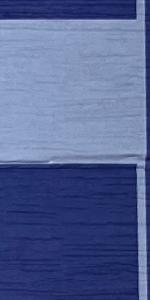
Label: Empty